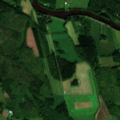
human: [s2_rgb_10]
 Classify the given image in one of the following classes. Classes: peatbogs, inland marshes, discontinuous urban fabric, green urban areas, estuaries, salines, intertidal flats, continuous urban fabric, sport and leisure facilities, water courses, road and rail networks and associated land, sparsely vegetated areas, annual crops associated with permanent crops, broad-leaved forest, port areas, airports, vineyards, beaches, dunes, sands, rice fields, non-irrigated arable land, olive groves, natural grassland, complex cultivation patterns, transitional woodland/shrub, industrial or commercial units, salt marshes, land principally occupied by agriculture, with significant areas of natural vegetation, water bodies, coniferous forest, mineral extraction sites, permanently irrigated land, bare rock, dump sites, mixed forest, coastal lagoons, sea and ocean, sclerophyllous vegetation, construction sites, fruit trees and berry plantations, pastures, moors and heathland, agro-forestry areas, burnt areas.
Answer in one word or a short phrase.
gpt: non-irrigated arable land, land principally occupied by agriculture, with significant areas of natural vegetation, coniferous forest, mixed forest, transitional woodland/shrub